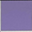
Piece: xx